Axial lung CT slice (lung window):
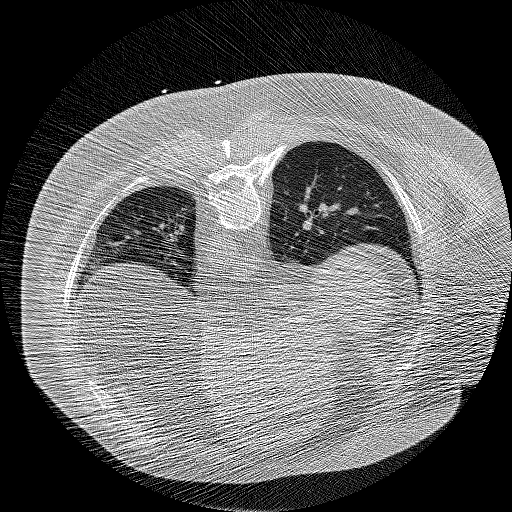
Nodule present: no